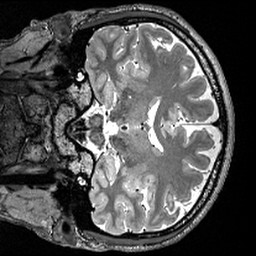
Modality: T2w
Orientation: coronal
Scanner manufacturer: siemens
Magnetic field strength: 3 T
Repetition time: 3 s
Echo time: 0.418 s